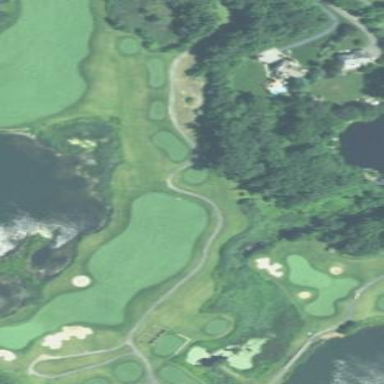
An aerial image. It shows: Water hazard on golf course. The hazard is natural water feature.